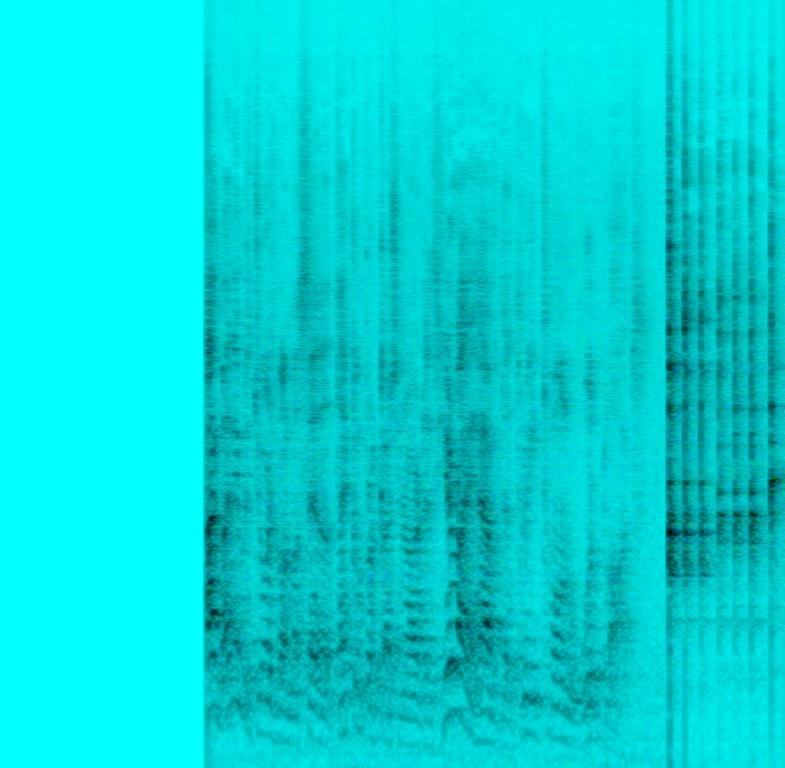
This recording contains a male voice speaking than you can hear a wooden clicking sound that comes from an instrument called three tone wood blocks. This may be playing in a tutorial video showing off your instrument.